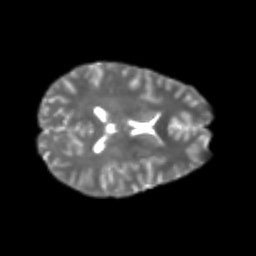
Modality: T2w
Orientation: axial
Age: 24
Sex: female
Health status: healthy
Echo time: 0.074 s